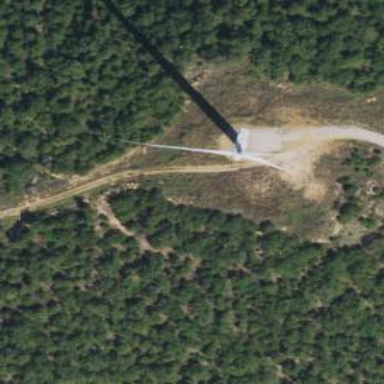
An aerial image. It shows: Wind generator in the form of horizontal axis wind turbine.